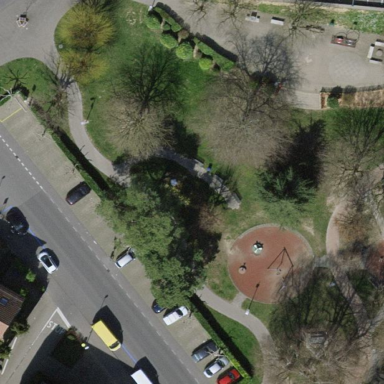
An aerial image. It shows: Lovely park for leisure and relaxation.